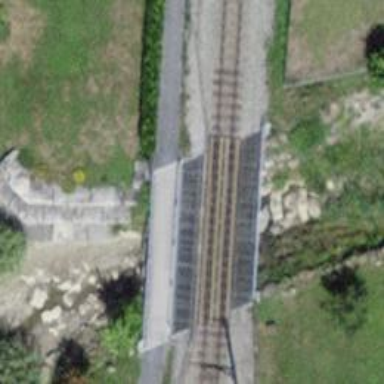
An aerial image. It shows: Bridge over unpaved path.